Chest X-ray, PA view. Patient: 60 years old, sex F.
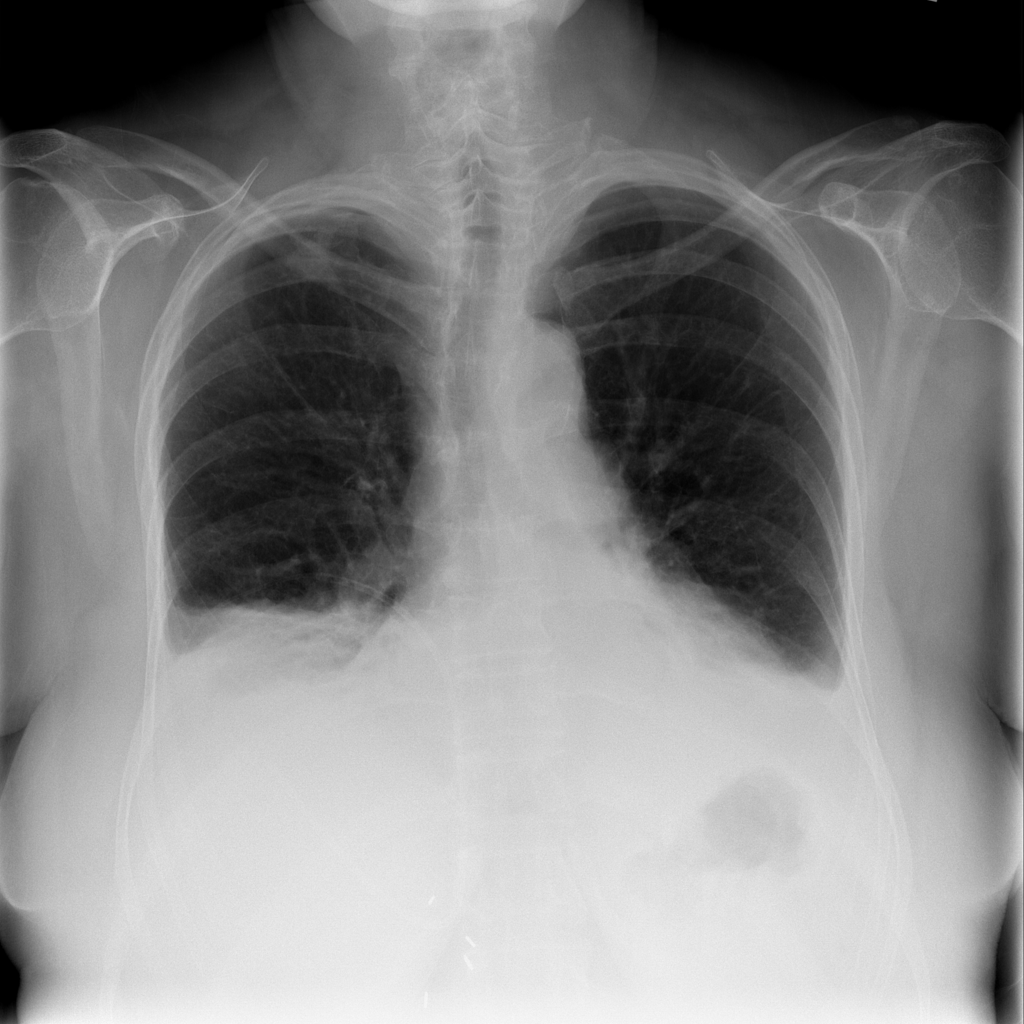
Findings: Atelectasis, Effusion